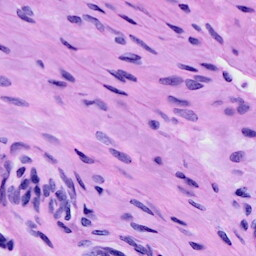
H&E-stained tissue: Cervix